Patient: sex F, age 44
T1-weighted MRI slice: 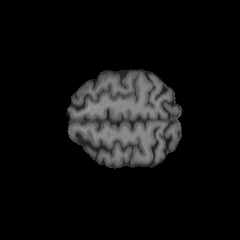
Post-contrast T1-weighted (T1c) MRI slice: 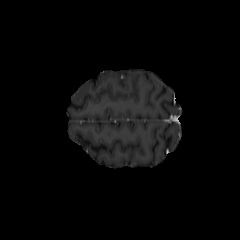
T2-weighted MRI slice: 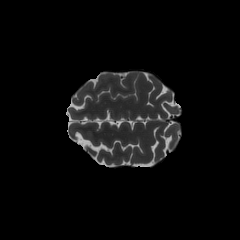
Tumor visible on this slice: no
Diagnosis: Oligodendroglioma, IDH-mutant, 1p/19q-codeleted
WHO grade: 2